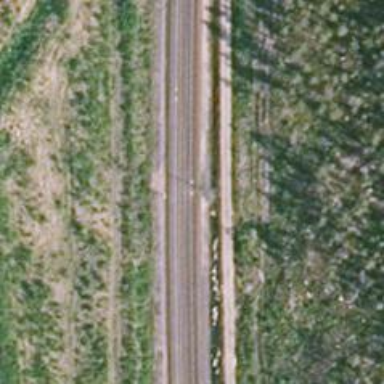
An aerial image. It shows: Electrified rail siding with contact line.